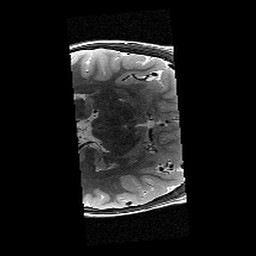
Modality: T2w
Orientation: axial
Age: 11
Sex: male
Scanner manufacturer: siemens
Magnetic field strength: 3 T
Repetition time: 9.23 s
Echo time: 0.067 s